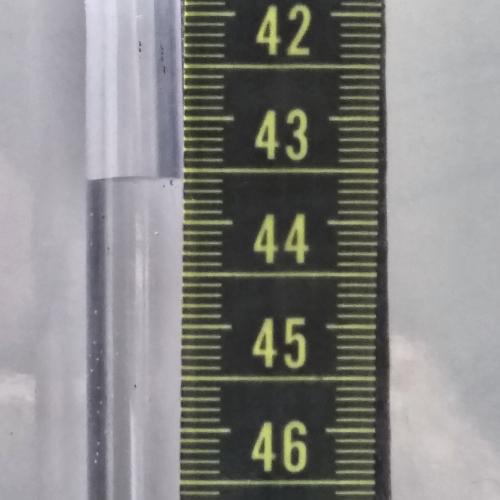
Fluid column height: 43.6 cm